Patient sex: F
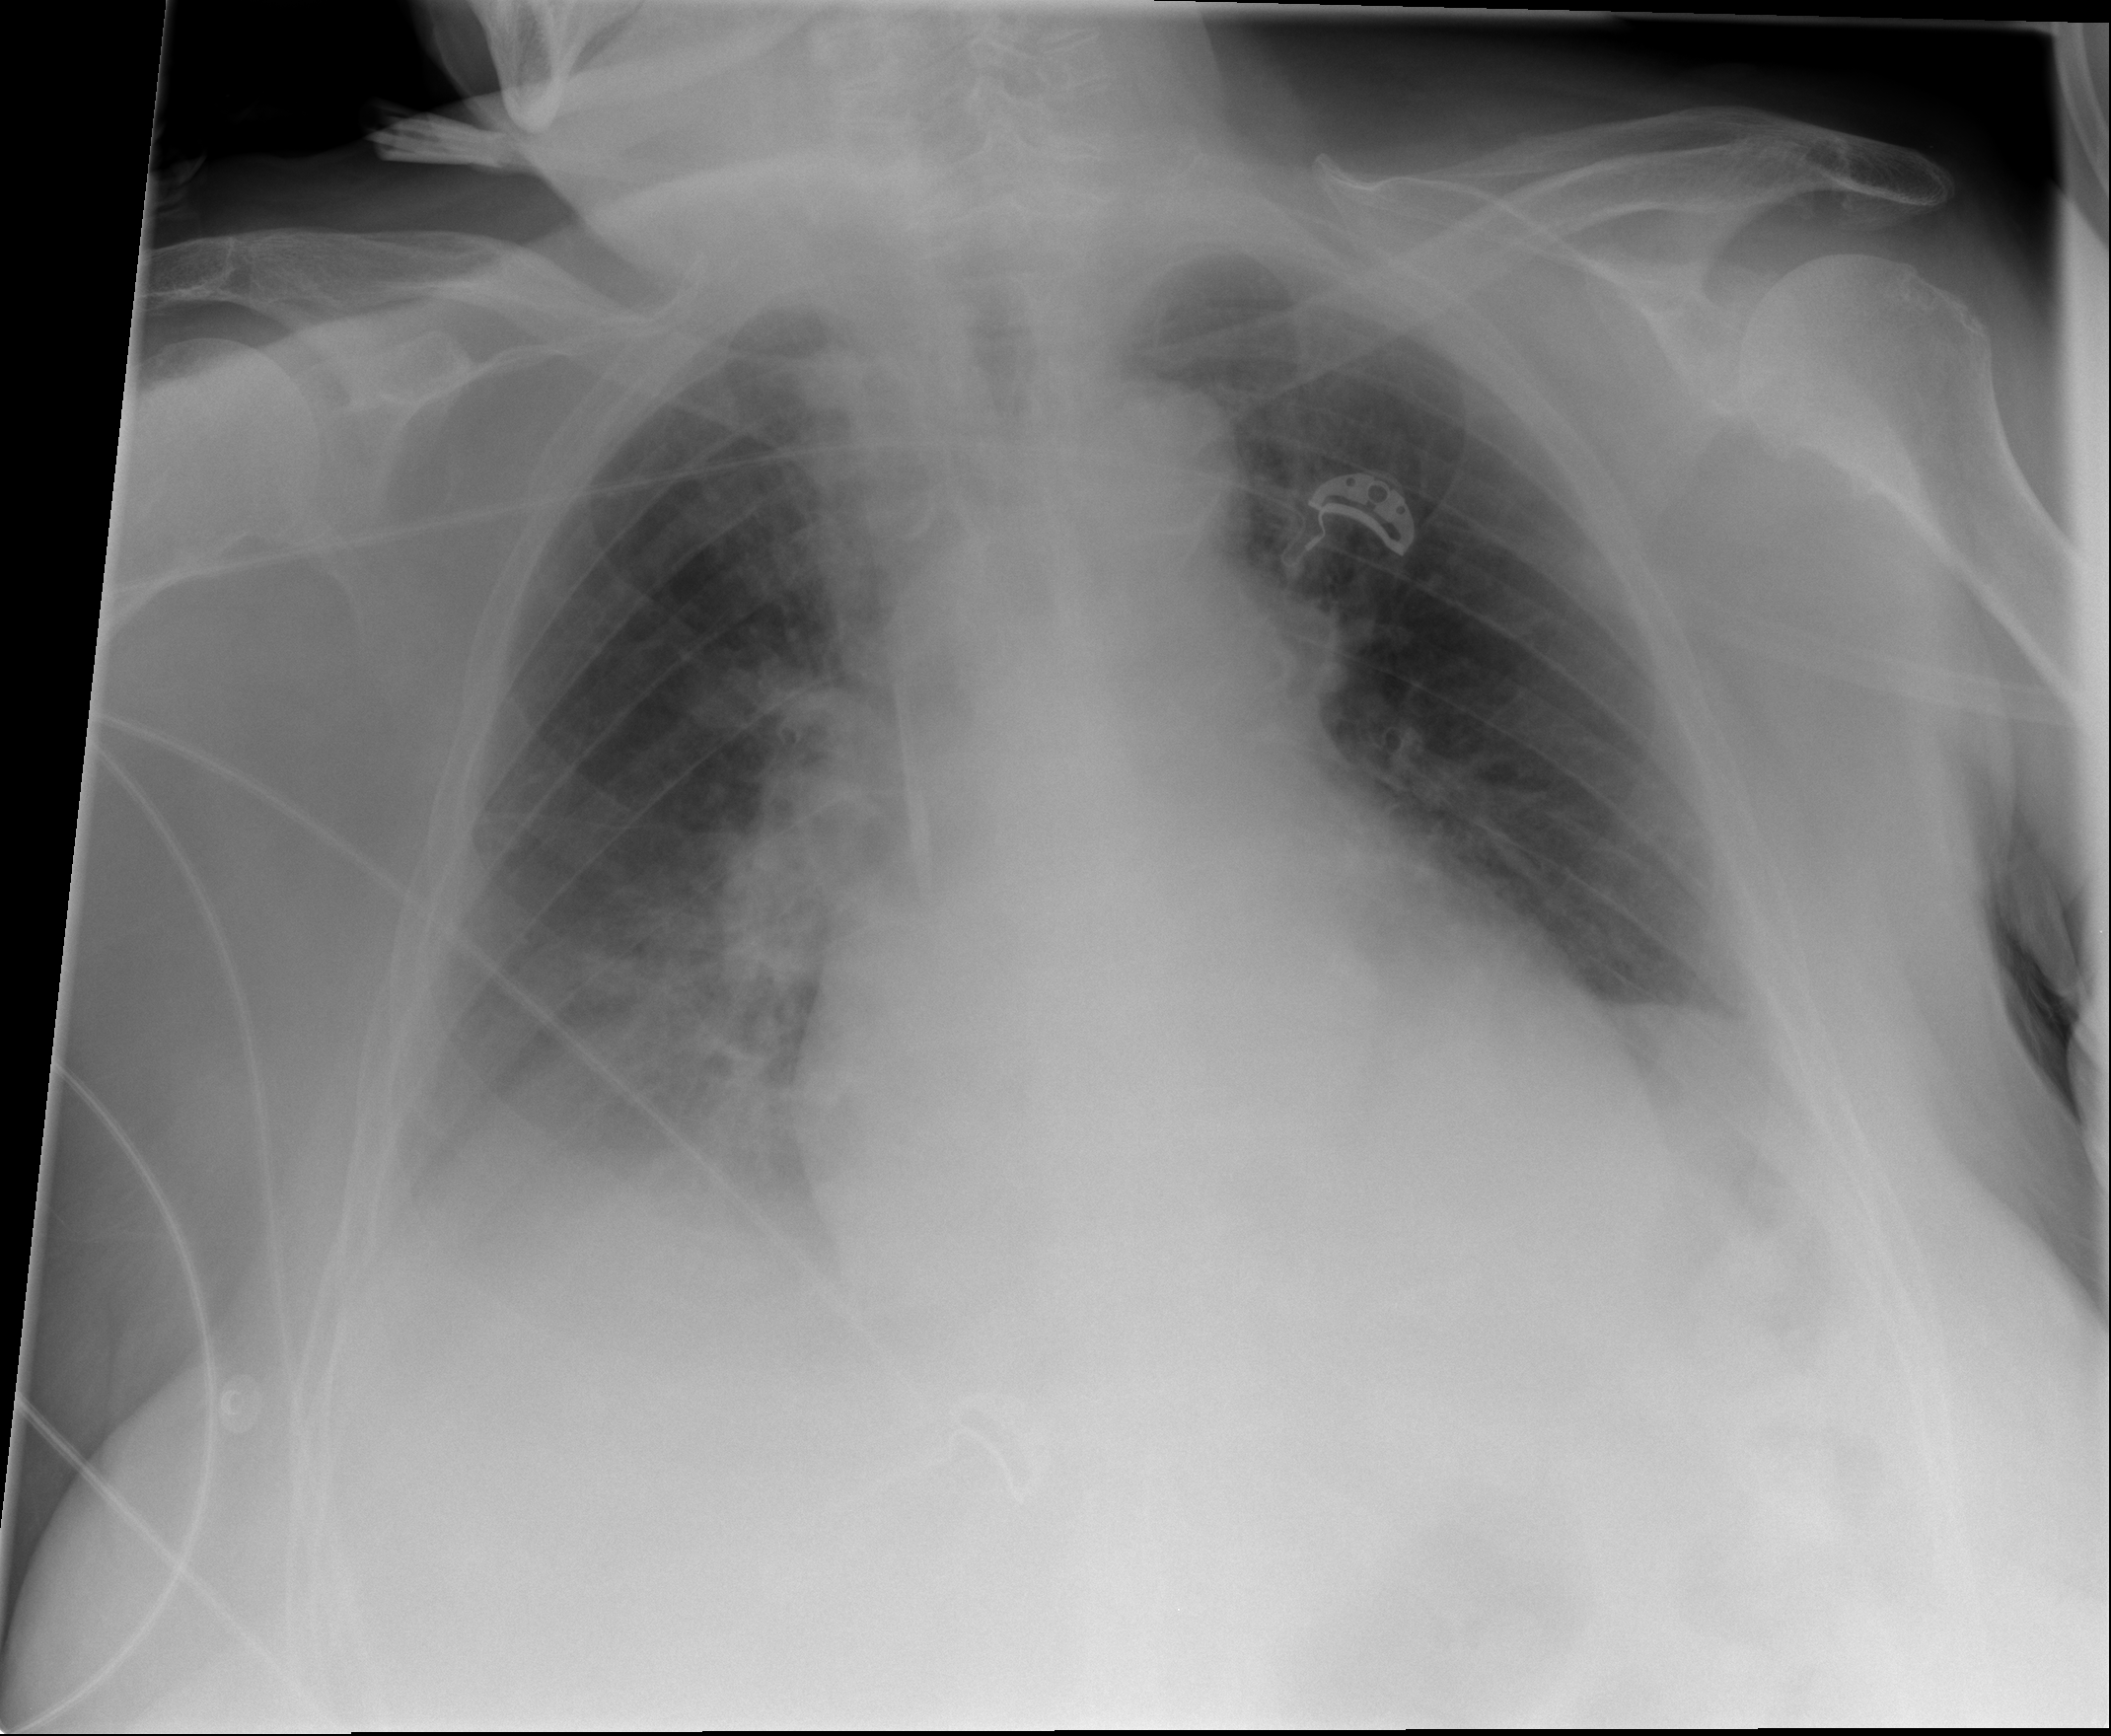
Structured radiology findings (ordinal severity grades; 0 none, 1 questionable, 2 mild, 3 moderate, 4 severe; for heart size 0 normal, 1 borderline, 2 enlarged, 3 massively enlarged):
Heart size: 2
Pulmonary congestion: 2
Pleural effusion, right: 2
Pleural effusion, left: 2
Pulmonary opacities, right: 2
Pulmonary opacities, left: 0
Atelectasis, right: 2
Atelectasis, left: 1